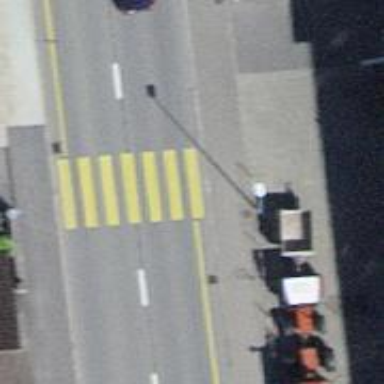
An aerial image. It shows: Uncontrolled road crossing.